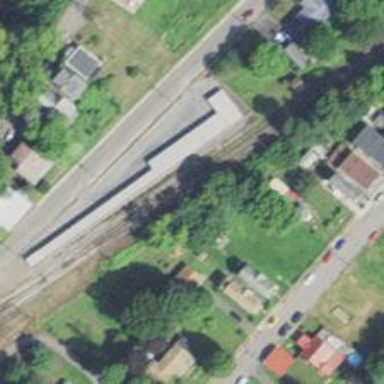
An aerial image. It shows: Preserved rail siding in service.